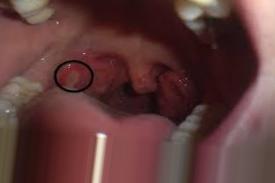
Condition: Mouth Ulcer